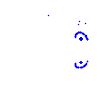
Particle: proton